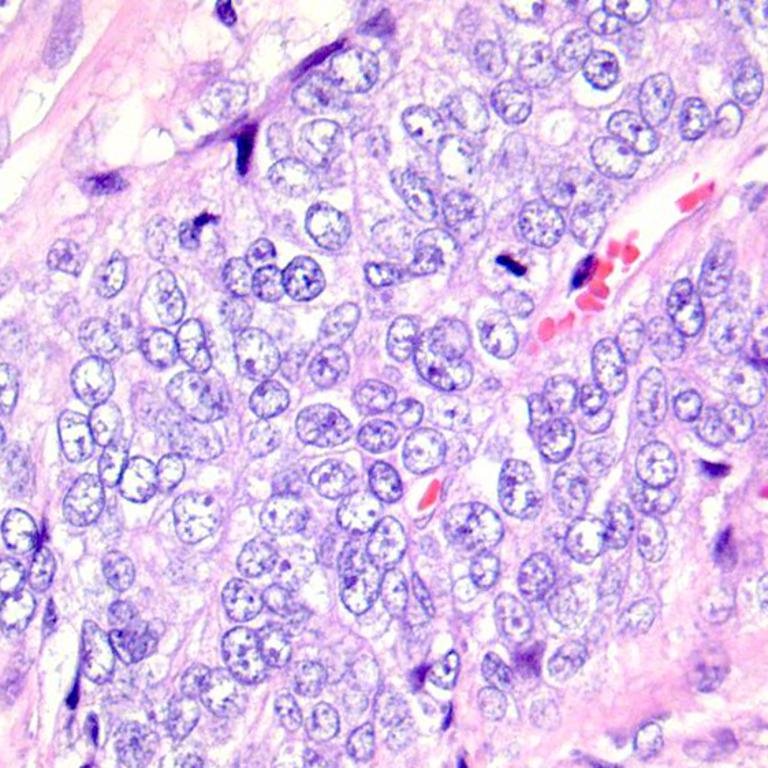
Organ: colon
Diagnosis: adenocarcinomas